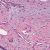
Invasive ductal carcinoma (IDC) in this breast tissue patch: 0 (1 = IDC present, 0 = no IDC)